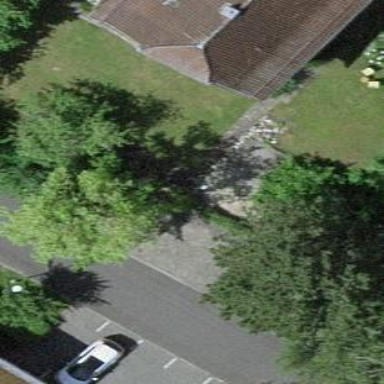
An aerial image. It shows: Garage.